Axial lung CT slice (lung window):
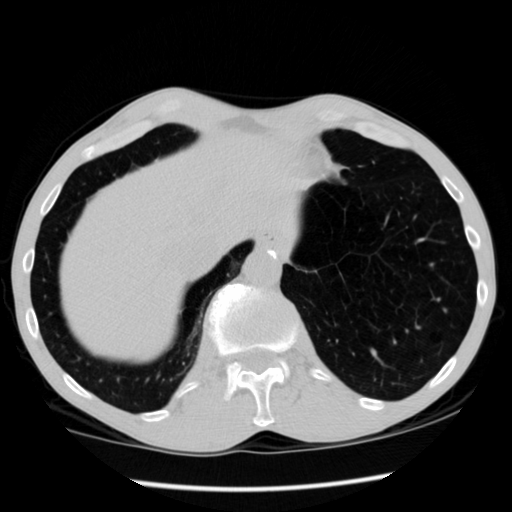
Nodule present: no